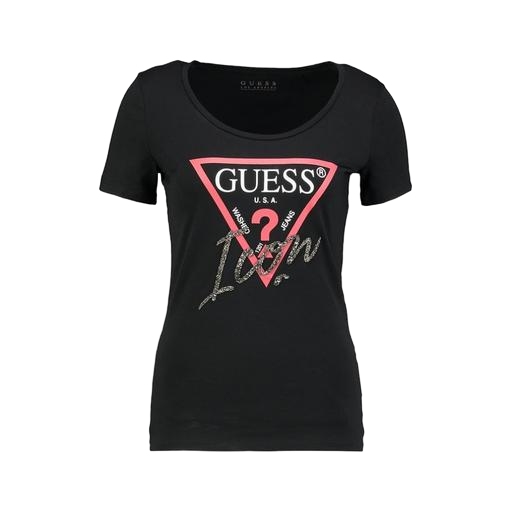
t-shirt twist graphic, black glitter effect logo t-shirt, black slim t shirt, white background